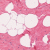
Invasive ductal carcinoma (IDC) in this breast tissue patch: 0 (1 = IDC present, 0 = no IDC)